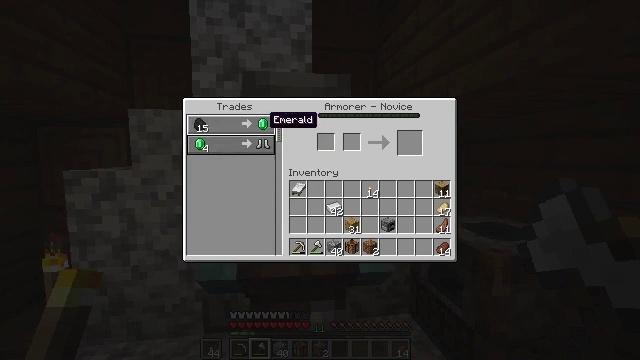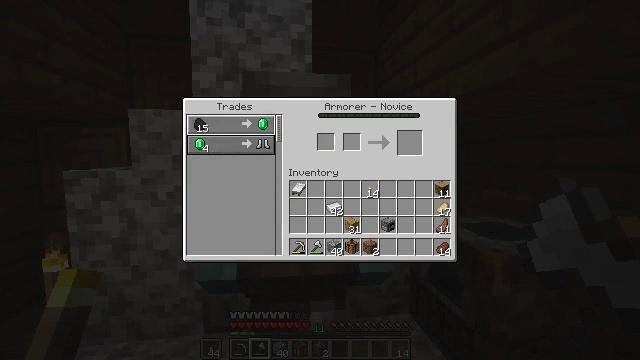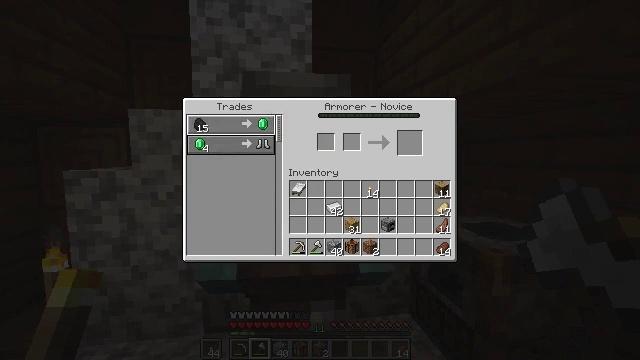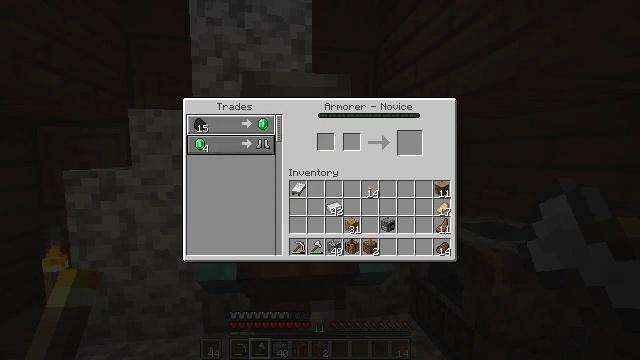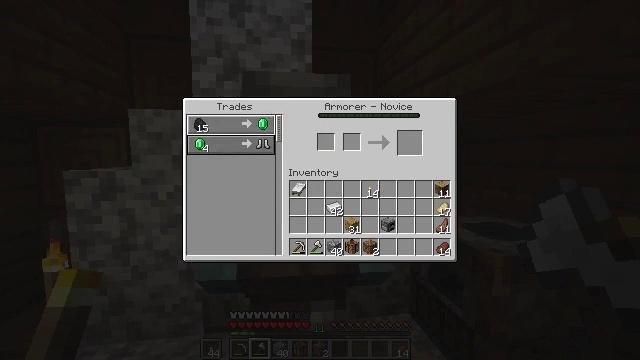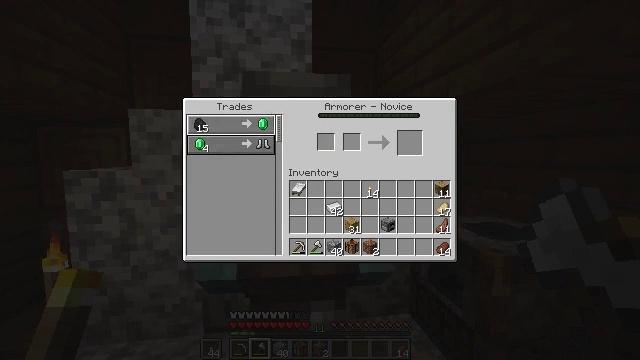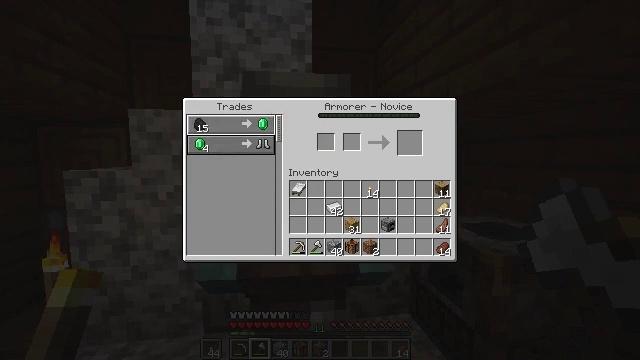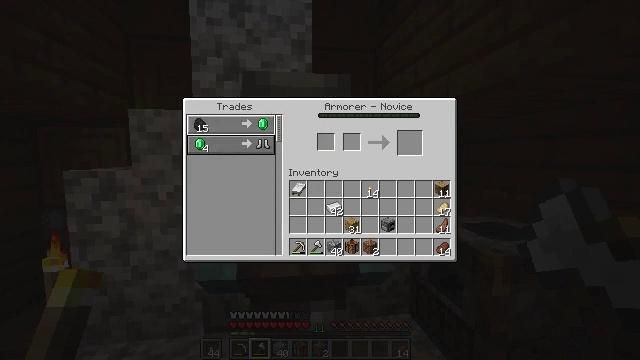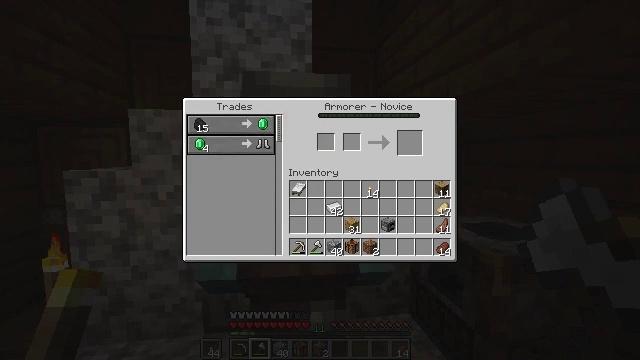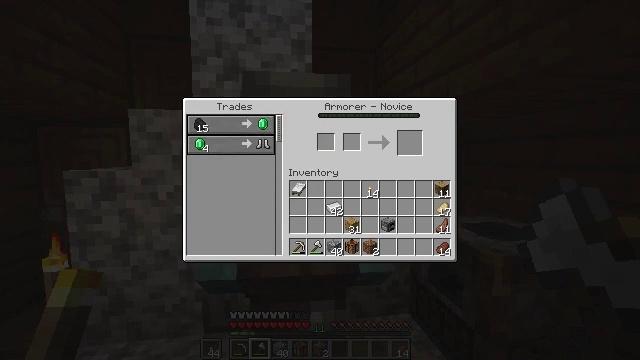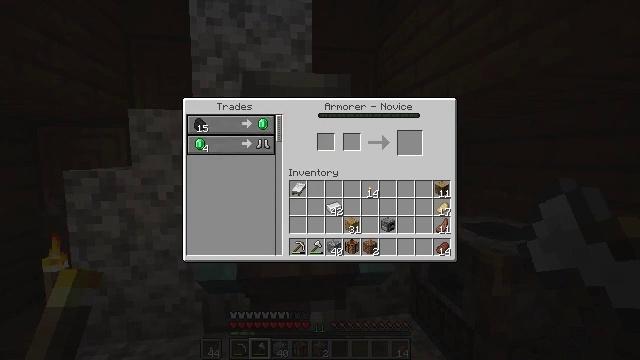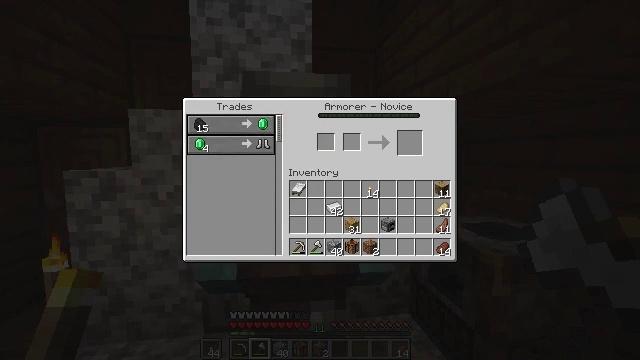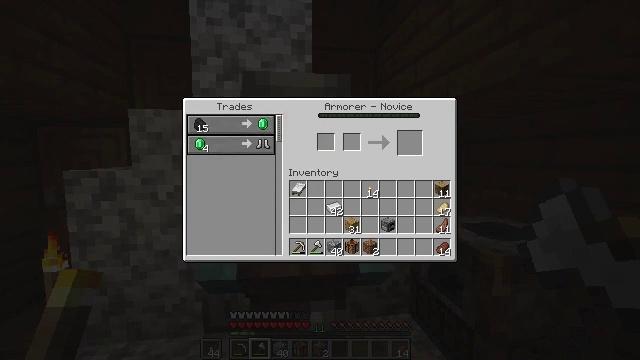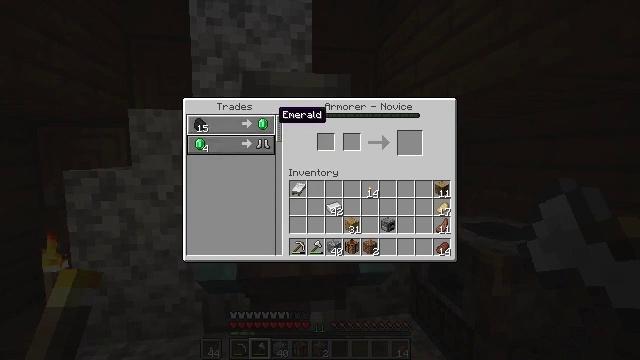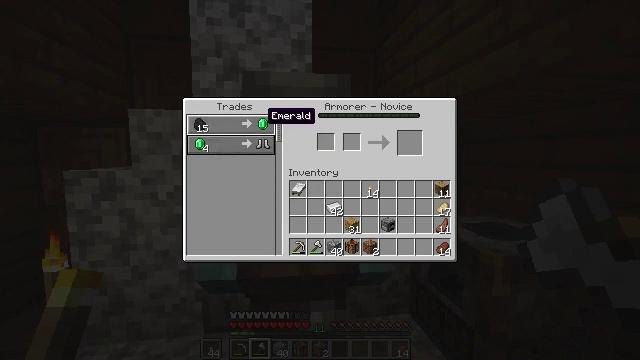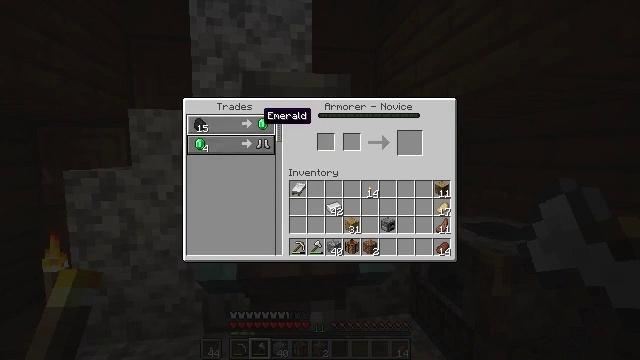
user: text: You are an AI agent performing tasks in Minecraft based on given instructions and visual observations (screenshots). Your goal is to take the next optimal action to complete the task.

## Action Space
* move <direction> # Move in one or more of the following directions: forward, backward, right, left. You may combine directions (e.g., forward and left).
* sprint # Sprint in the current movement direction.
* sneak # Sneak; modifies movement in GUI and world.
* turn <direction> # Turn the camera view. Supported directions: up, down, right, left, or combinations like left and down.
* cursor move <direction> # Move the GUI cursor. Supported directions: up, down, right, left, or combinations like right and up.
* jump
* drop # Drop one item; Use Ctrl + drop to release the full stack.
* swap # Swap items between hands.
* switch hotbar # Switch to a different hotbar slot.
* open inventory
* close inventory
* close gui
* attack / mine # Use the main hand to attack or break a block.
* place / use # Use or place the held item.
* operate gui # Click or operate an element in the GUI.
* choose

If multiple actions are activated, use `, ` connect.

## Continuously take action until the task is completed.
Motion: motion action
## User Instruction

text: Left-click on the smoker to mine it.
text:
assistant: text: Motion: cursor move left
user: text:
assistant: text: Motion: cursor move left
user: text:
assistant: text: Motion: no_op
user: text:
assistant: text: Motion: no_op
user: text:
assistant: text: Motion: no_op
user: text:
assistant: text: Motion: no_op
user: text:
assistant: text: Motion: cursor move right
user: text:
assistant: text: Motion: cursor move right
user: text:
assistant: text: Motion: no_op
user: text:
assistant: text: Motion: no_op
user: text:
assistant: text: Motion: no_op
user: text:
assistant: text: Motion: no_op
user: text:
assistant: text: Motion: cursor move left
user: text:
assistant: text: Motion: cursor move left
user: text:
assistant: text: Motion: no_op
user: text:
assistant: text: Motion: no_op
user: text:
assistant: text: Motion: no_op
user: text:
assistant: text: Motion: cursor move down
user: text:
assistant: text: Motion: no_op
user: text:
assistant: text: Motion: no_op
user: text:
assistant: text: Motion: no_op
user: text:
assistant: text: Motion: no_op
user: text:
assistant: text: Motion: no_op
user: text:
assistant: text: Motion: no_op
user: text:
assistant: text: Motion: no_op
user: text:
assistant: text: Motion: no_op
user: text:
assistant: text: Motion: no_op
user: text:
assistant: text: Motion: close gui
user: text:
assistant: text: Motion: turn right and down
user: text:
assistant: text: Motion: turn right and down